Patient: sex M, age 63
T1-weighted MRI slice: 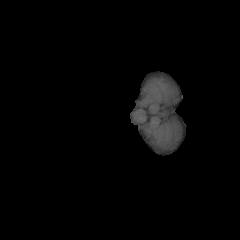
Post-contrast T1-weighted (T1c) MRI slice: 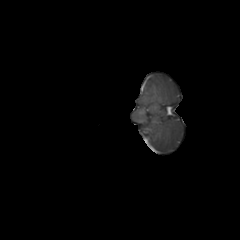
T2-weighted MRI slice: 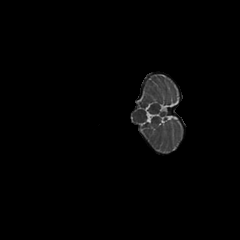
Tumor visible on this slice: no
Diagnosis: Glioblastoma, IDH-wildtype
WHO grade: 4